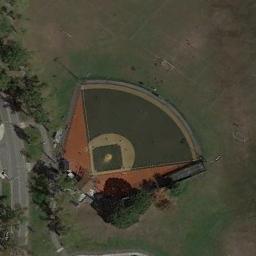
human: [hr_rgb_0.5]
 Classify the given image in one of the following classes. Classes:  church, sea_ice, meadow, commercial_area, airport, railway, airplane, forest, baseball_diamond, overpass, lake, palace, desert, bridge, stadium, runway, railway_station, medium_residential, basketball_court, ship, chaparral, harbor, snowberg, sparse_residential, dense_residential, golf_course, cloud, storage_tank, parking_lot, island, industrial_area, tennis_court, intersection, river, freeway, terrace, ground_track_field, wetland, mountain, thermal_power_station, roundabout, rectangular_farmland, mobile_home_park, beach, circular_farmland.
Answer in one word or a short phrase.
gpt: baseball_diamond